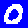
Digit: 0